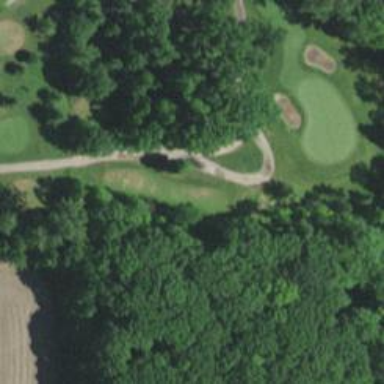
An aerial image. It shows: Service road designated as golf cart path.